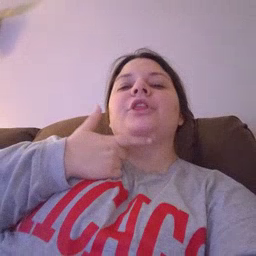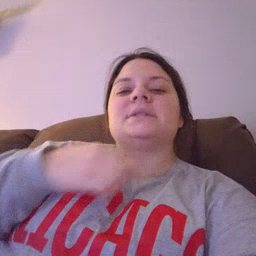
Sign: thirsty